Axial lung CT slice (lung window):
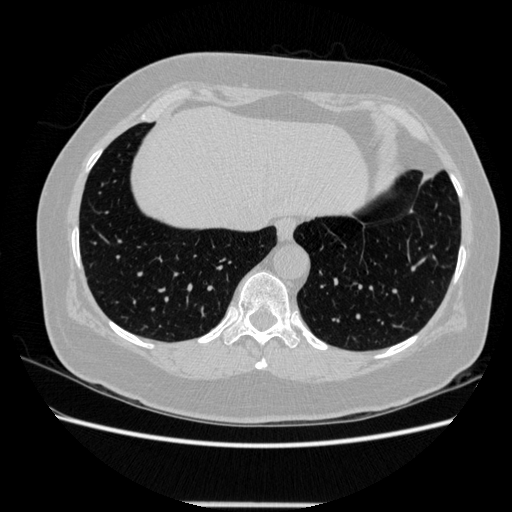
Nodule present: no